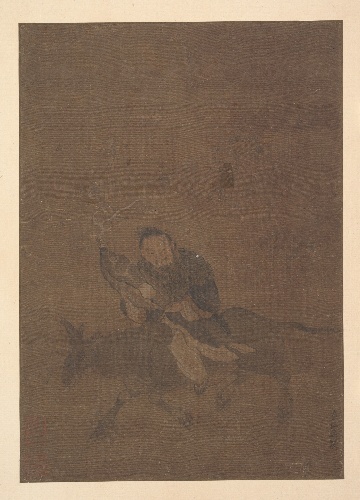
Artist: Tong Rênyi
Object type: Album leaf
Classification: Paintings
Medium: Album leaf; ink and color on silk
Culture: China
Period: Song dynasty (?) (960–1279)
Dimensions: 12 1/2 x 8 3/4 in. (31.8 x 22.2 cm)
Department: Asian Art
Credit line: From the Collection of A. W. Bahr, Purchase, Fletcher Fund, 1947
Accession year: 1947
Repository: Metropolitan Museum of Art, New York, NY
Tags: Animals|Men